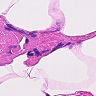
Metastatic tissue present: no